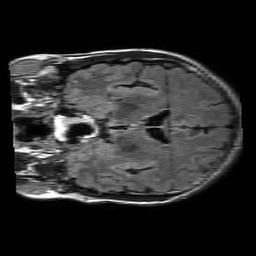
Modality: FLAIR
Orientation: coronal
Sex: female
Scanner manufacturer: philips
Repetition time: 11 s
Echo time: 0.125 s